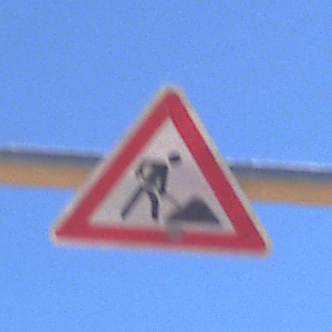
Verkehrszeichen: Arbeitsstelle
Umgebung: Outdoor, RoadRail
Tageszeit: MorningAfternoon
Wetter: Clear
Licht: Natural
Jahreszeit: NotSpecified
Kontrast: HighContrast